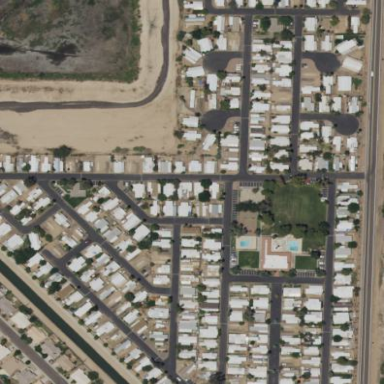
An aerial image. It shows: Mobile residential area.